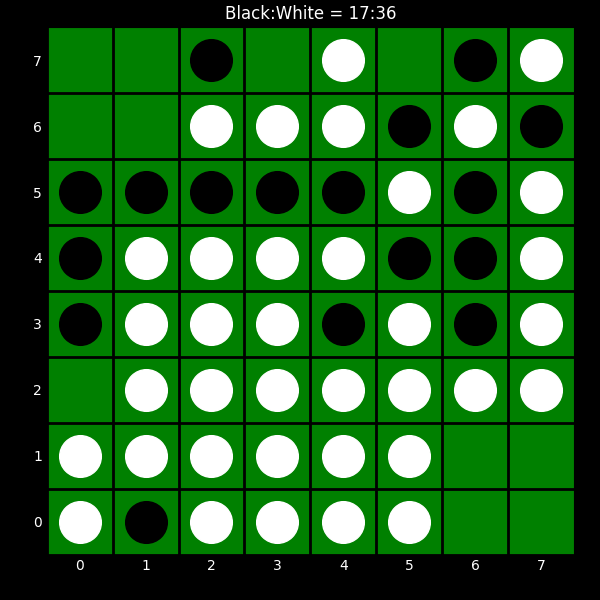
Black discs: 17
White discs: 36